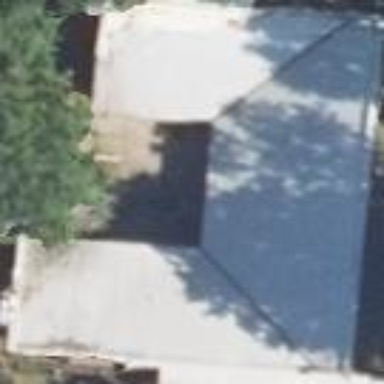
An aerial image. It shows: Flat roof building with grey roof.